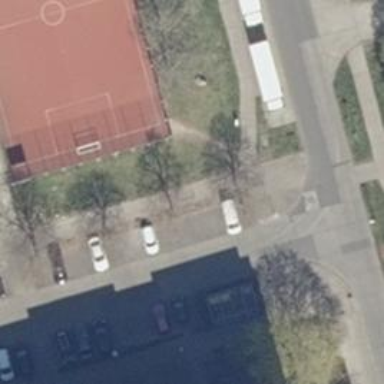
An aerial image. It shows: Concrete sidewalk along the footway.